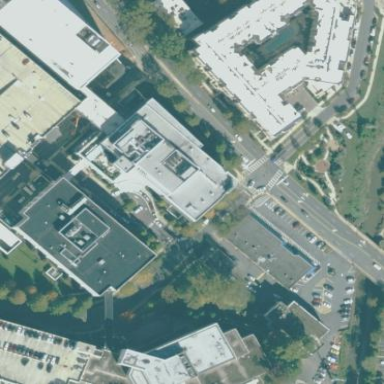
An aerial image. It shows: Hospital building.